Field crop: maize
Growth stage: 2
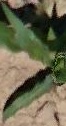
Species: maize